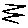
Label: zigzag